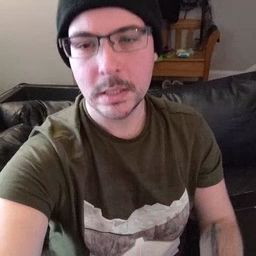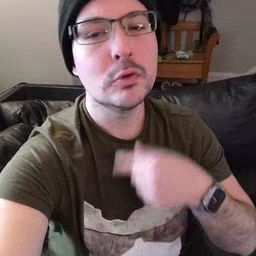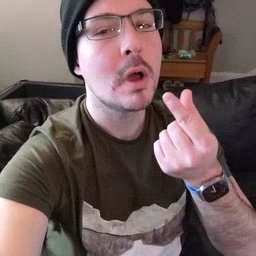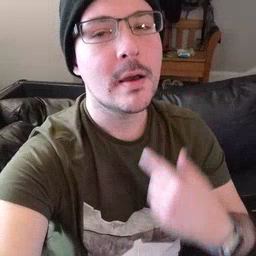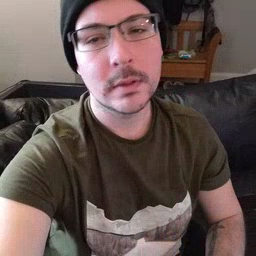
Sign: giraffe